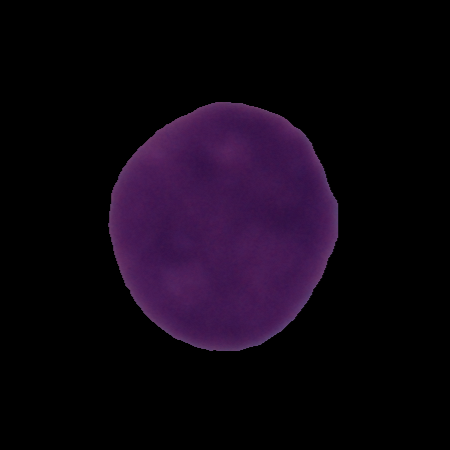
Label: cancer